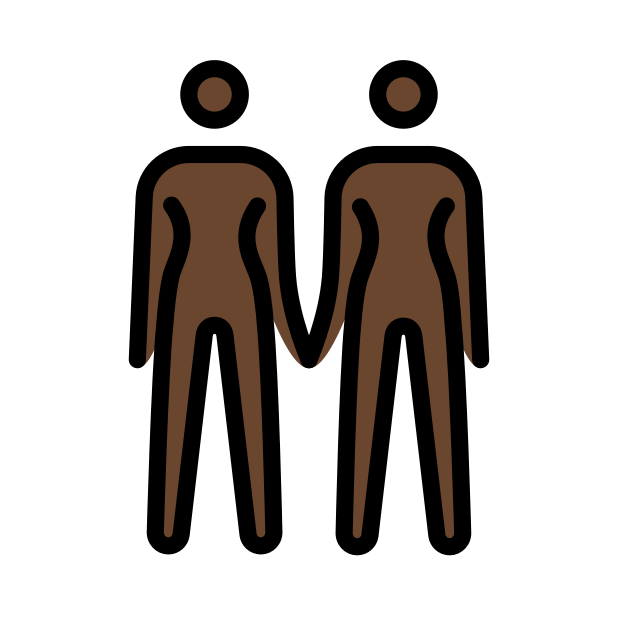
women holding hands: dark skin tone